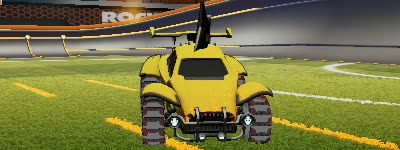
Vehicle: octane